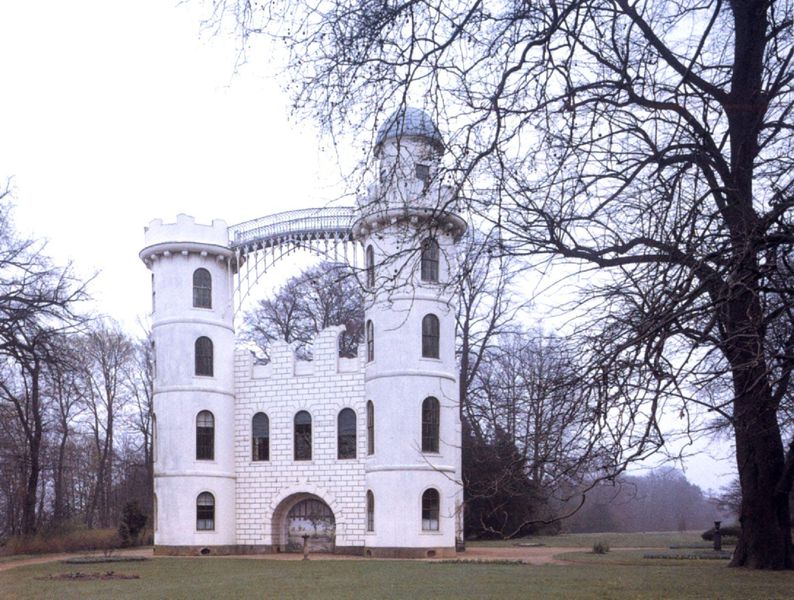
Titel: Das Schloß auf der Pfaueninsel
Künstler: Johann Gottlieb Brendel
Standort: Potsdam, Pfaueninsel (EU - D - BB)
Schlagwörter: baum, weiß, landschaft, fenster, gebäude, park, schloss, wiese, architektur, brücke, gitter, rund, turm, bogen, ziegel, nebel, kahl, herbst, winter, tor, foto, burg, türme, rundturm, foto#park